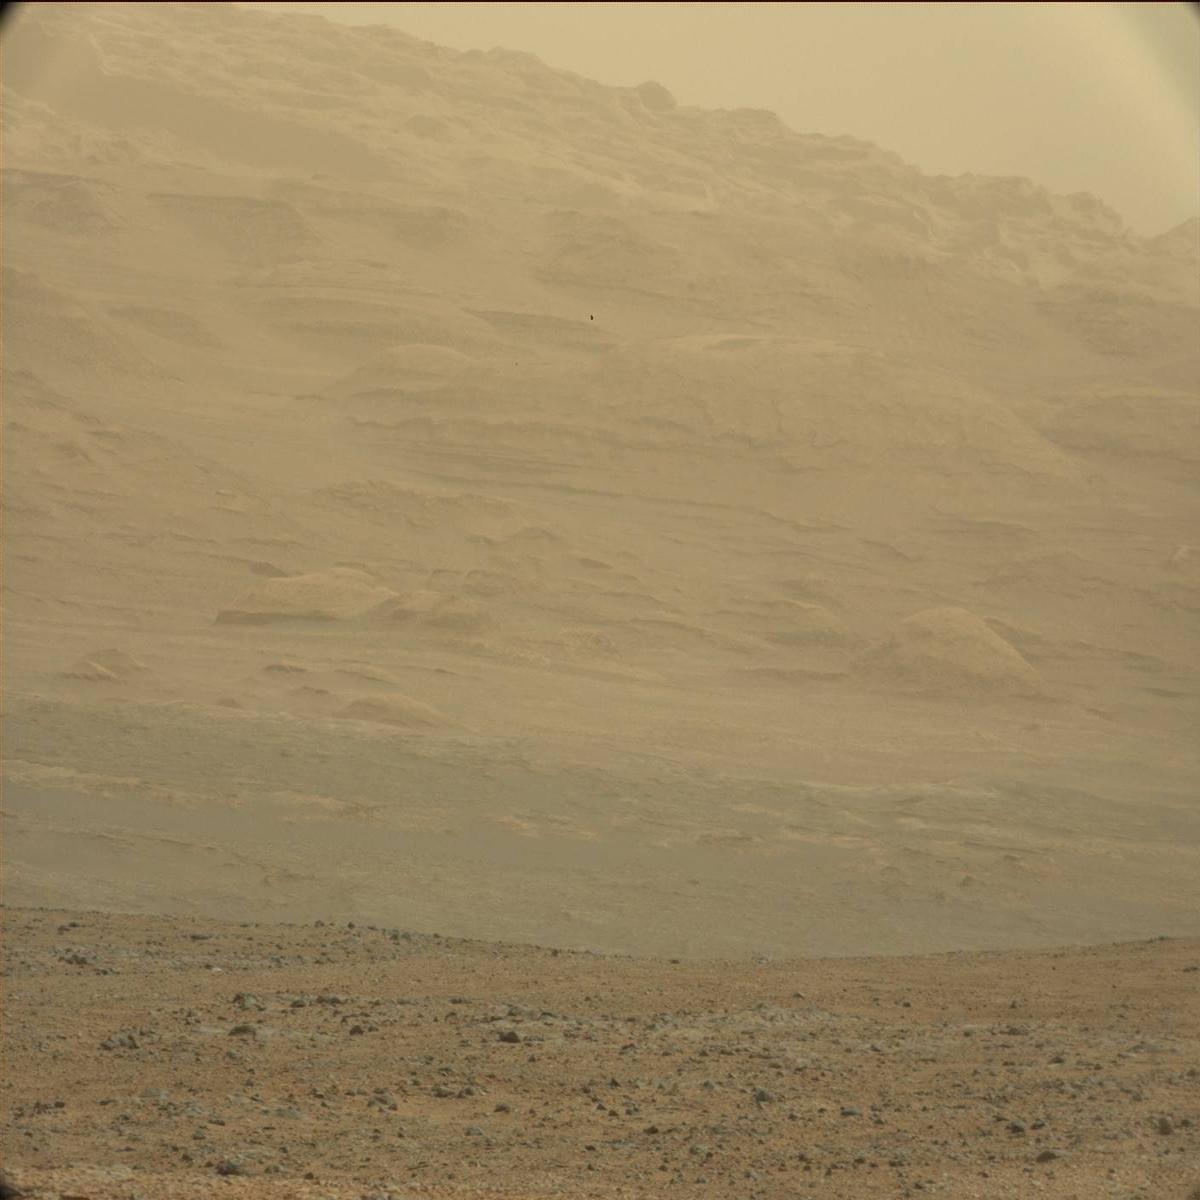
Terrain classes present: Bedrock, Ridge, Sand / Soil, Sky